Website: lowes
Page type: customer-info-address
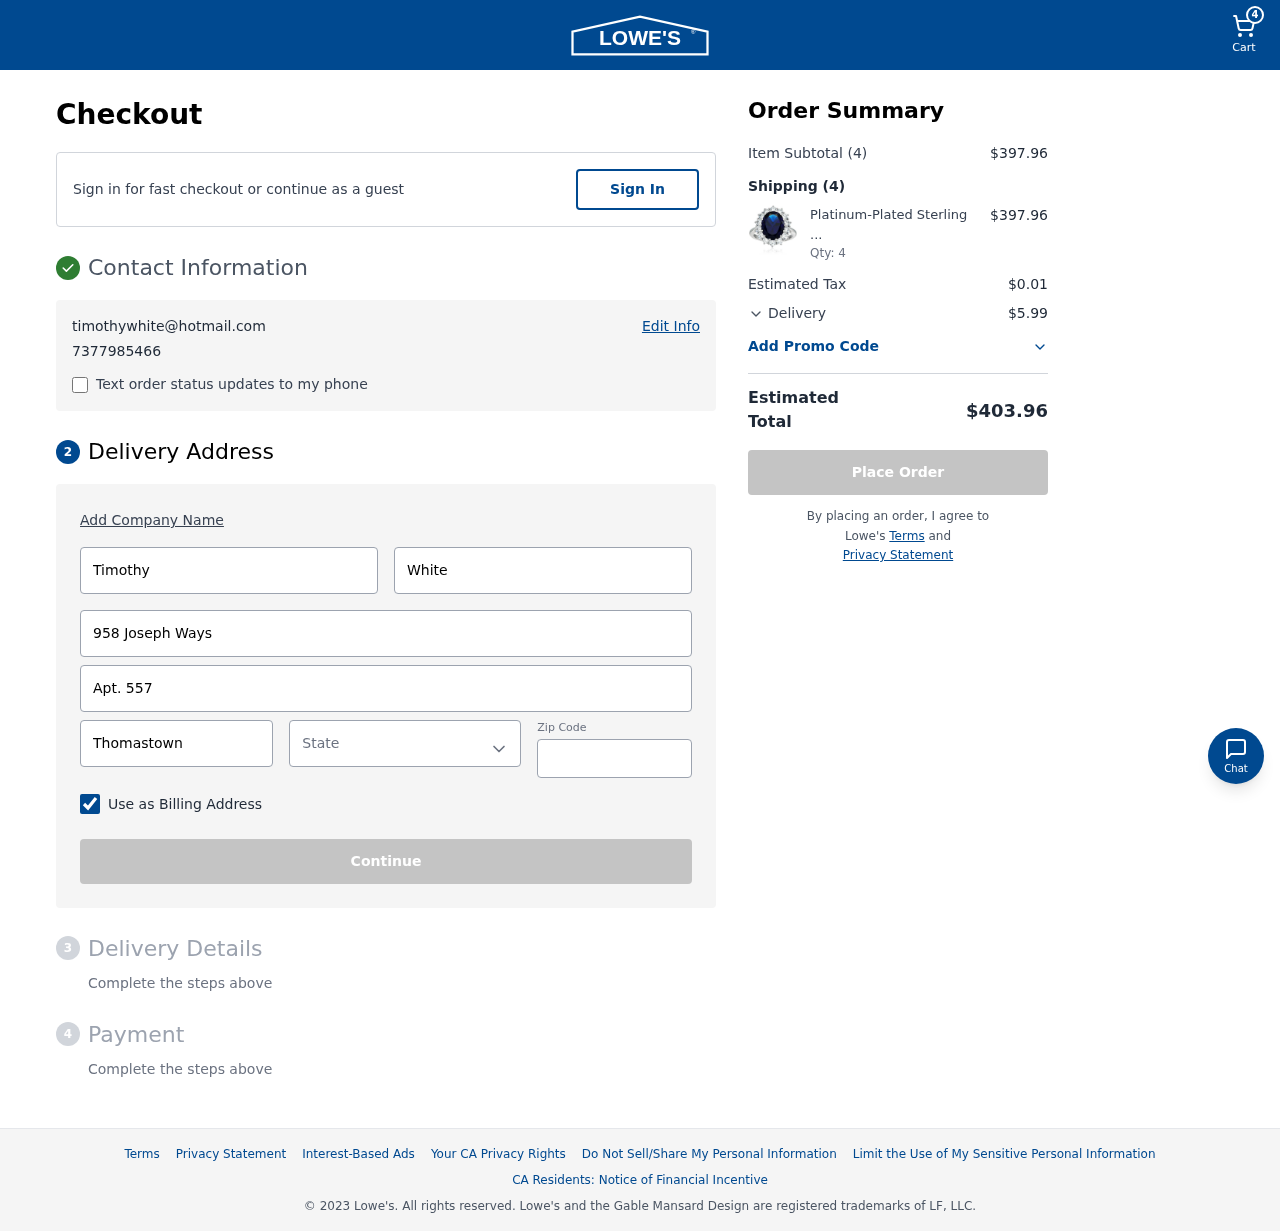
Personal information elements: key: PII_CITY
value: Thomastown
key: PII_EMAIL
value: timothywhite@hotmail.com
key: PII_FIRSTNAME
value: Timothy
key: PII_LASTNAME
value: White
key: PII_PHONE
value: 7377985466
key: PII_POSTCODE
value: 00647
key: PII_STATE
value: Oklahoma
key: PII_STREET
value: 958 Joseph Ways
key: PII_STREET2
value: Apt. 557
Product elements: key: PRODUCT1_NAME
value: Platinum-Plated Sterling Silver Celebrity "Kate" Ring made with Swarovski Zirconia Accents, Size 7
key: PRODUCT1_QUANTITY
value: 4
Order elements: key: ORDER_NUM_ITEMS
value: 4
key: ORDER_SUBTOTAL
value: $397.96
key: ORDER_NUM_ITEMS2
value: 4
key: ORDER_SUBTOTAL2
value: $397.96
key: ORDER_TAX
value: $0.01
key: ORDER_SHIPPING_COST
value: $5.99
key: ORDER_TOTAL
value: $403.96